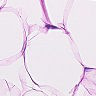
Metastatic tissue present: no